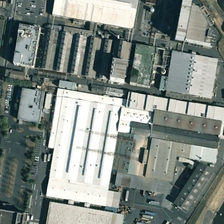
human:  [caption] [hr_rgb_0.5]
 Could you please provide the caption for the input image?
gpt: there are many white factories in the factory district .

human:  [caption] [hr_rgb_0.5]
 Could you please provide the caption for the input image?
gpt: there are many white factories in the factory district .

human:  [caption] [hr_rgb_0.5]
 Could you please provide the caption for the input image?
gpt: there is a long river outside the factory district .

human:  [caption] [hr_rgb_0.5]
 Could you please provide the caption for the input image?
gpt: there is a long river outside the factory district .

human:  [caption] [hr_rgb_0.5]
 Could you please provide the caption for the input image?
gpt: there is a long river outside the factory district .